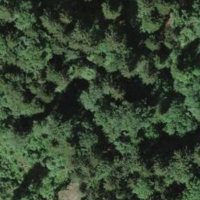
EUNIS habitat code: 44
Species observed at this site:
Micrommata virescens
Anyphaena accentuata
Cassida viridis
Anatis ocellata